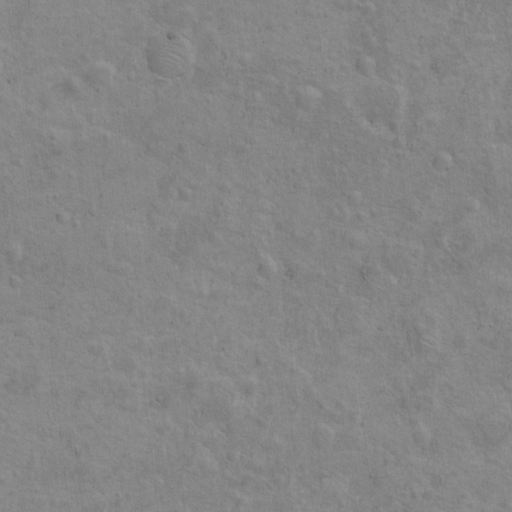
Classes present: Background